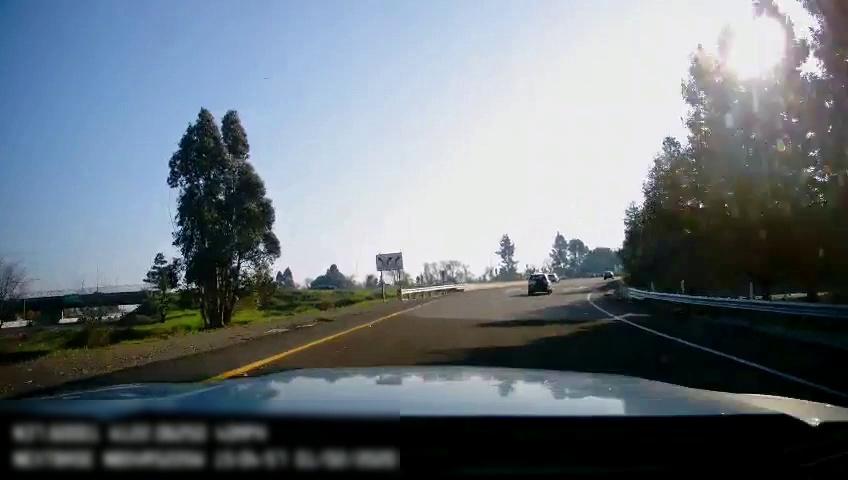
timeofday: Day
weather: Sunny
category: Drivable Space
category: Vehicles | Car
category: Vehicles | SUV
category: Vehicles | SUV
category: Lanes | Current Lane
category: Lanes | Alternate Lane
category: Traffic | Signs